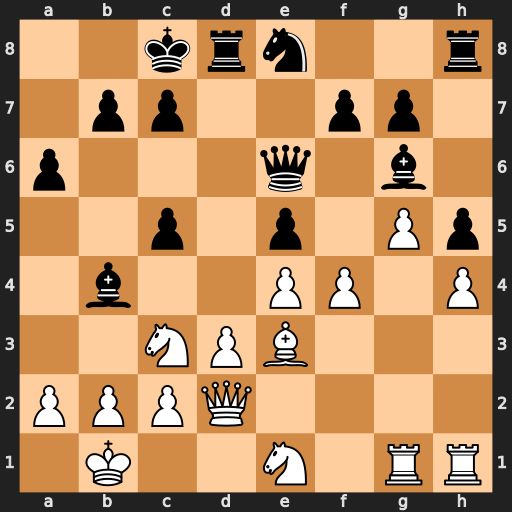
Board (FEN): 2krn2r/1pp2pp1/p3q1b1/2p1p1Pp/1b2PP1P/2NPB3/PPPQ4/1K2N1RR
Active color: w
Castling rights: -
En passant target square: -
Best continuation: f5 Bxf5 exf5